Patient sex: M
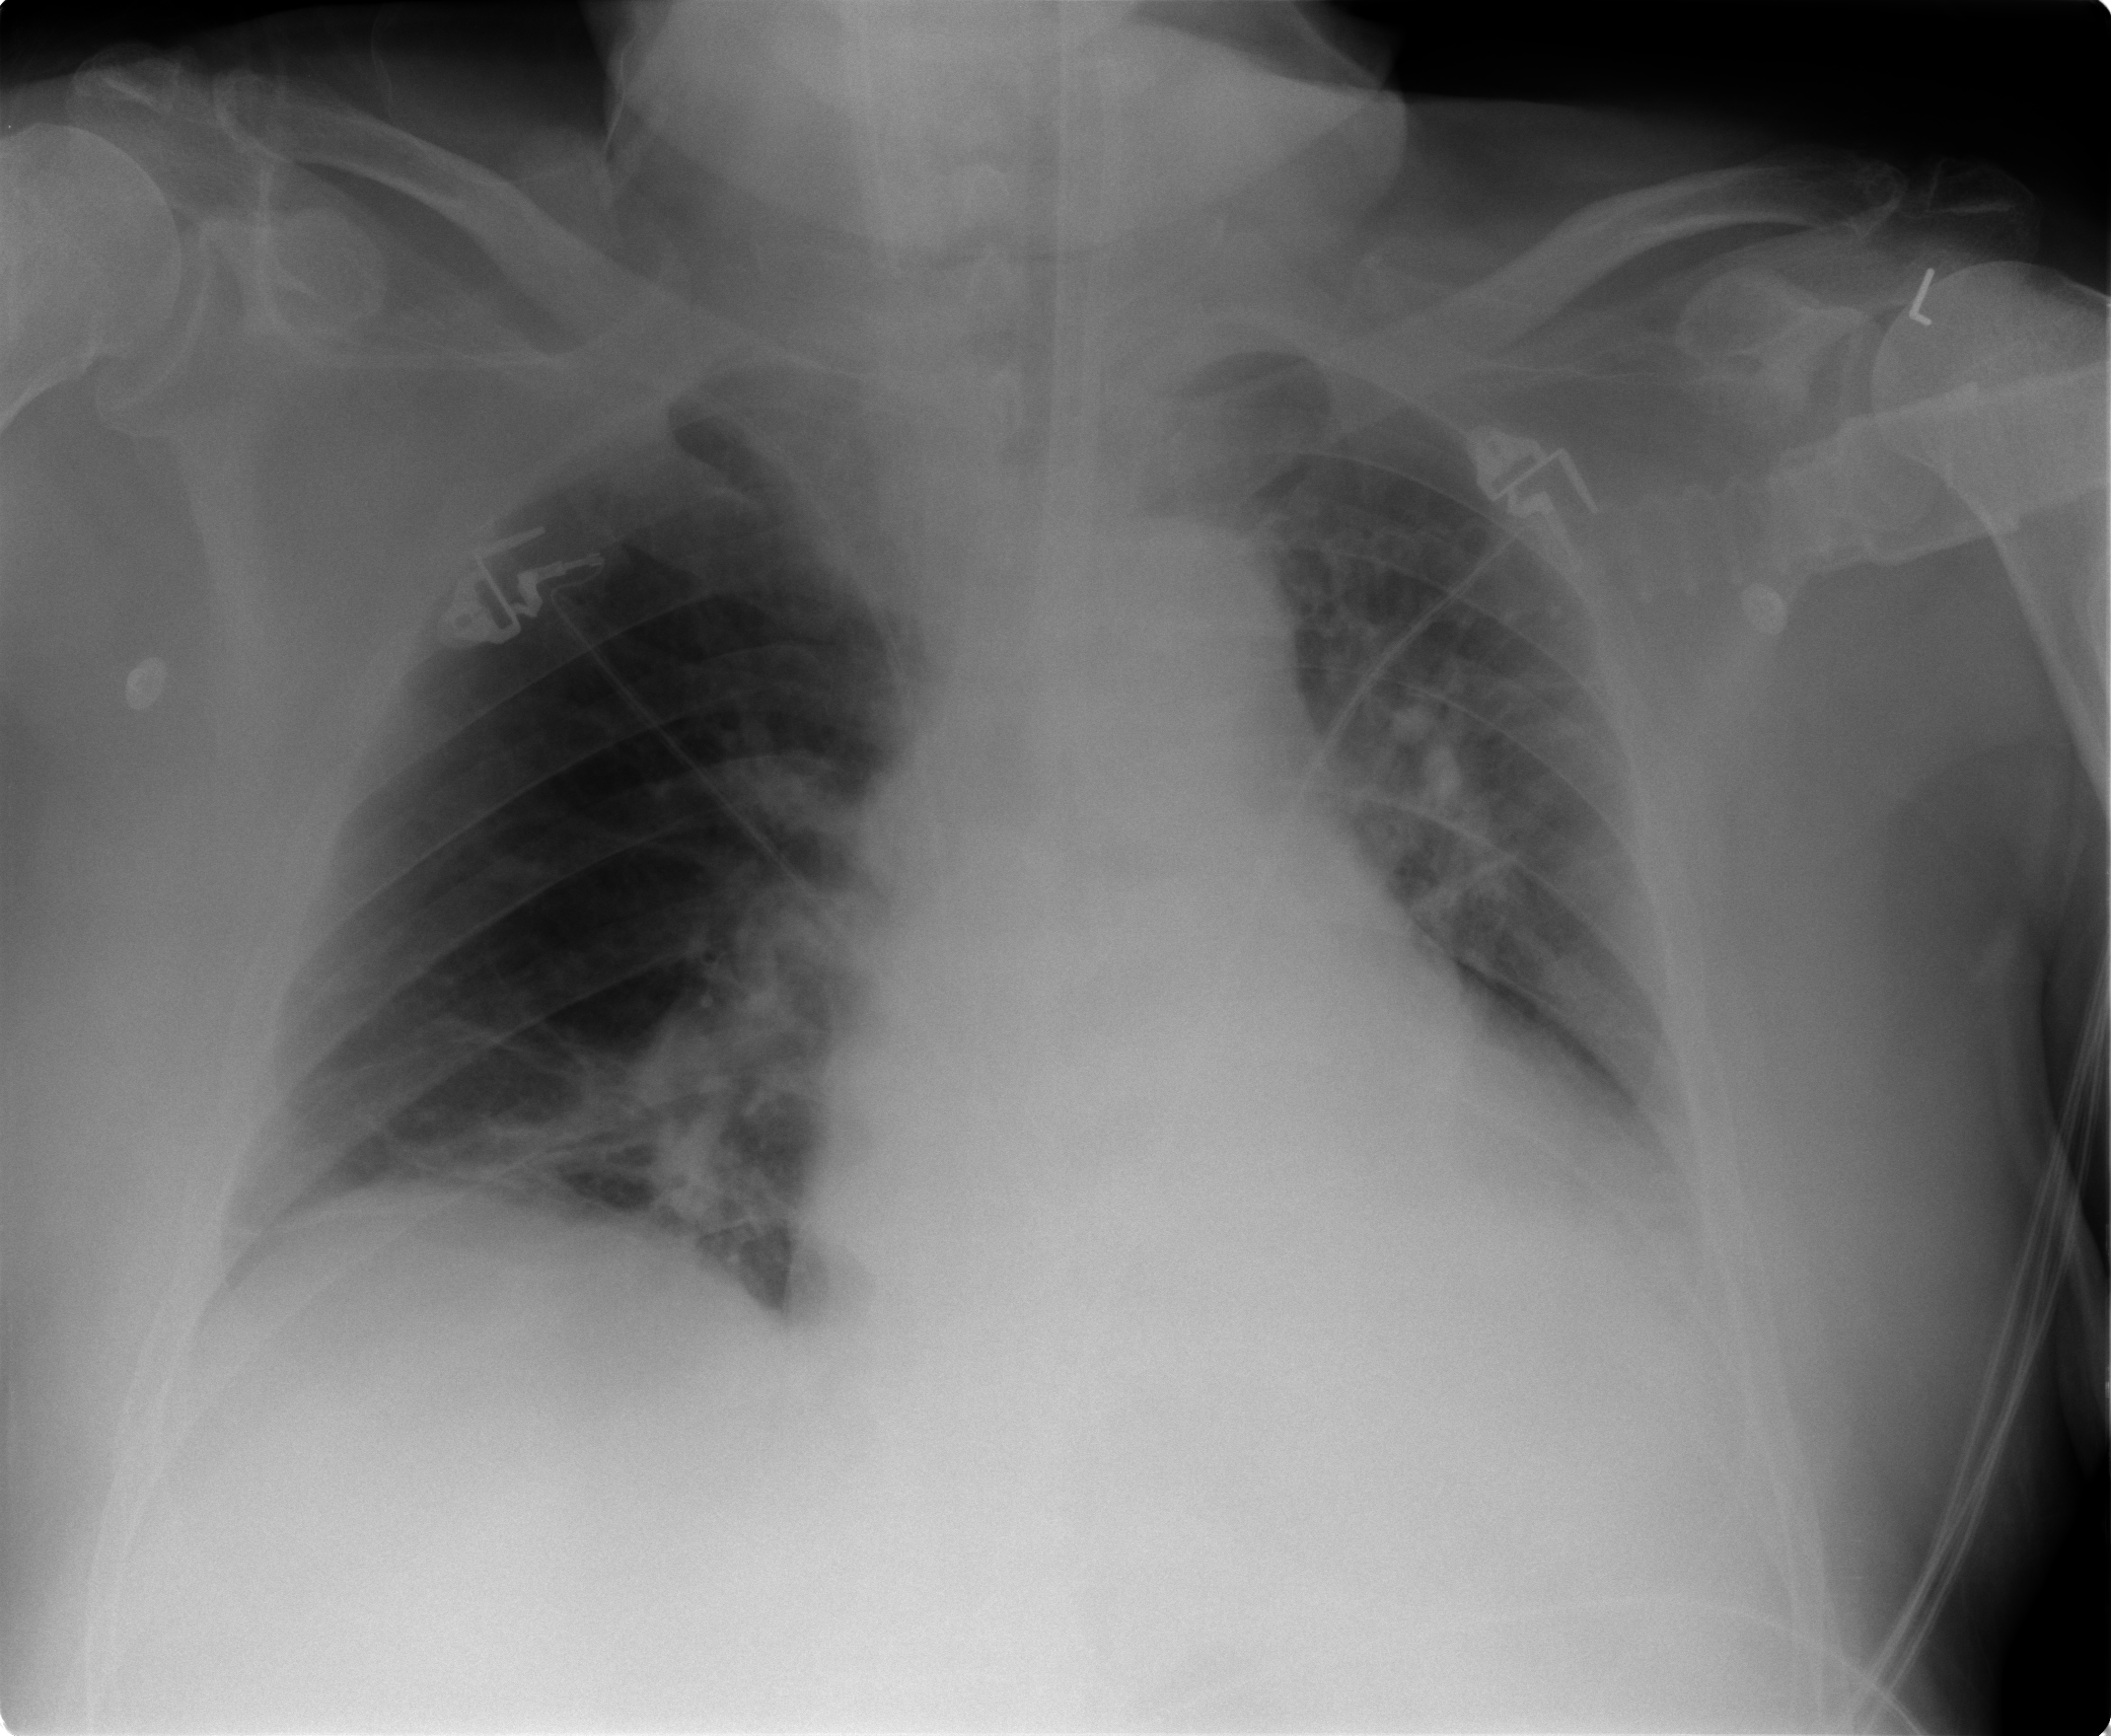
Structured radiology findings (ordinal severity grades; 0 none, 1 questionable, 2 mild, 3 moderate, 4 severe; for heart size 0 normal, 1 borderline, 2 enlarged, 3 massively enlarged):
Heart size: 2
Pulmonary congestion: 0
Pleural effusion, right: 0
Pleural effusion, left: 2
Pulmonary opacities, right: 0
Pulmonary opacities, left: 1
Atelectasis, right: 0
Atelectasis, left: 2